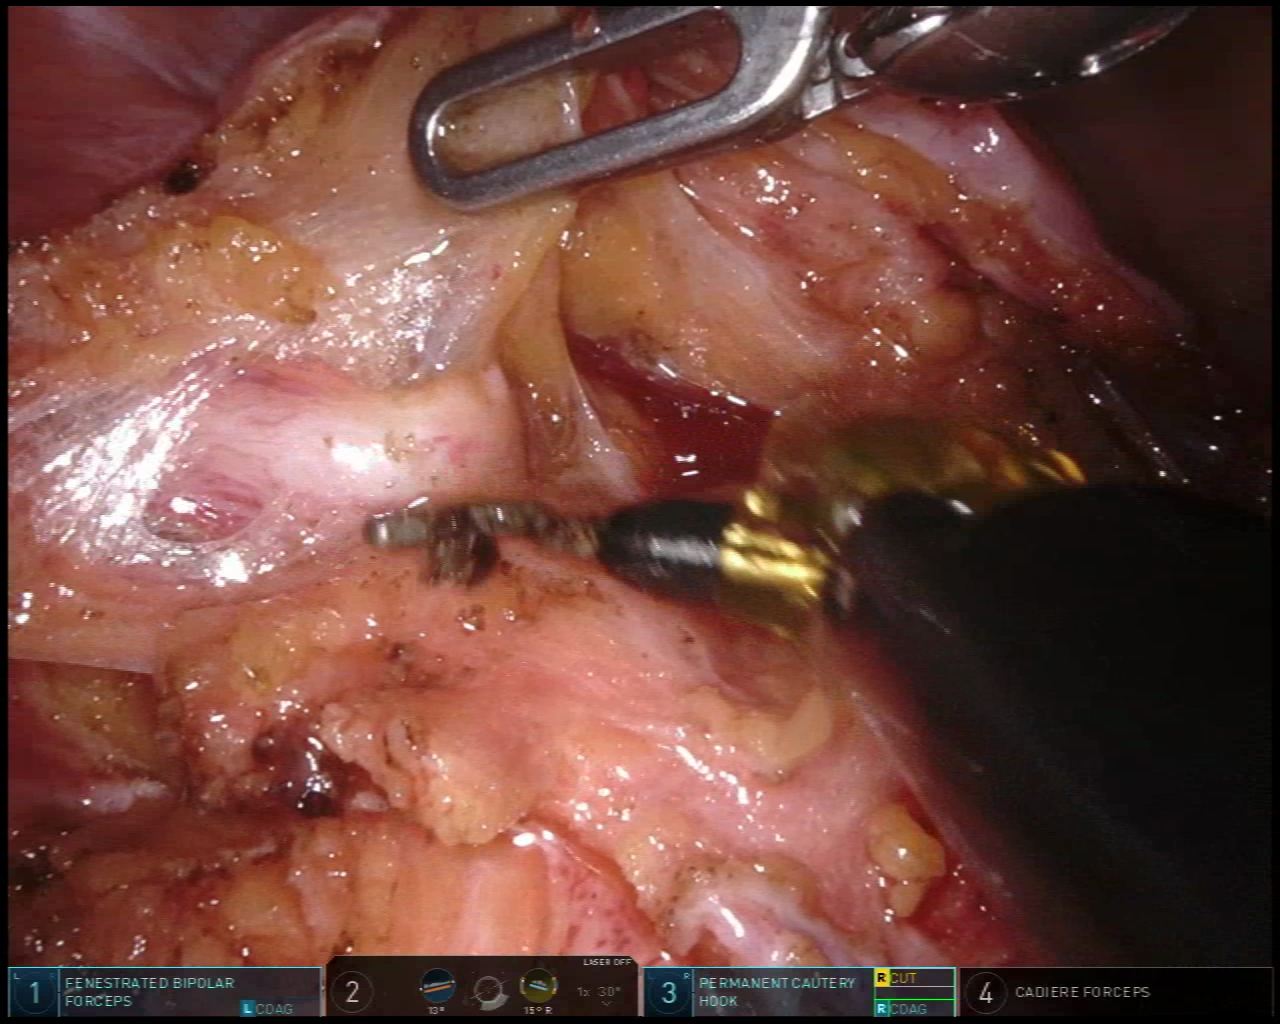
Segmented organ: ureter
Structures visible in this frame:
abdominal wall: yes
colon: no
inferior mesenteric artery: no
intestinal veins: no
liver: no
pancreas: no
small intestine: no
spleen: no
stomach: no
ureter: yes
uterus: no
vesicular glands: no